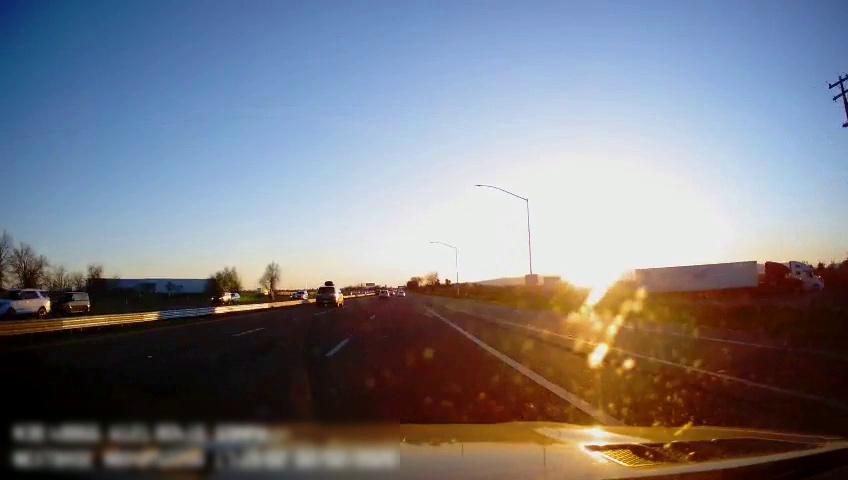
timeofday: Day
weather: Sunny
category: Drivable Space
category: Vehicles | SUV
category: Vehicles | SUV
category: Vehicles | SUV
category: Vehicles | SUV
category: Vehicles | SUV
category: Vehicles | SUV
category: Vehicles | Truck
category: Lanes | Alternate Lane
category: Lanes | Alternate Lane
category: Lanes | Current Lane
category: Lanes | Alternate Lane
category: Lanes | Alternate Lane
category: Lanes | Alternate Lane
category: Traffic | Signs